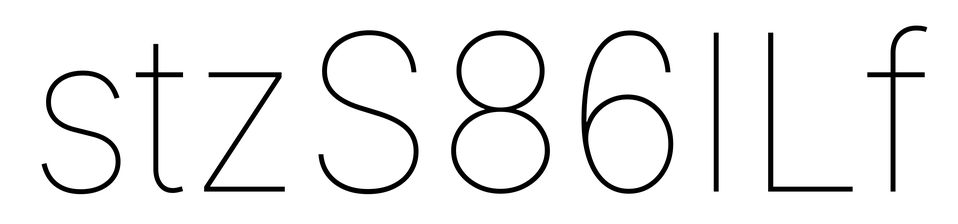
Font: Inter_Thin